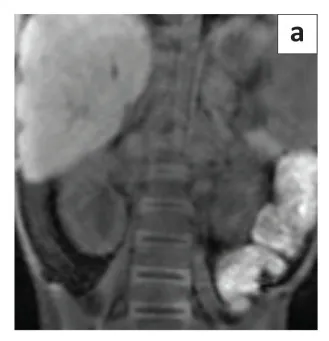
Dynamic contrast enhanced MR lymphangiography was performed in the same child for chylous ascites. Coronal pre-contrast T1-weighted image of the abdomen, and ,pelvis.
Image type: radiology (mri)